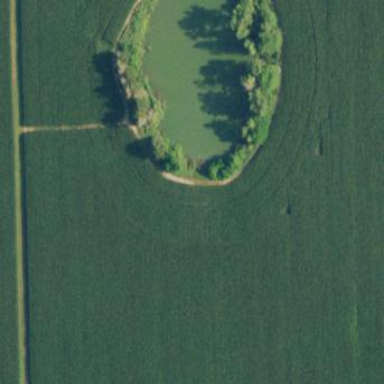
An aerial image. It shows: Pond surrounded by natural water.